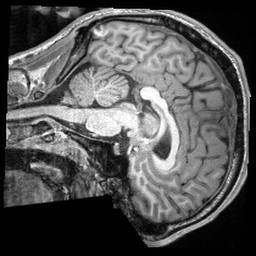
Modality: T1w
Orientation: sagittal
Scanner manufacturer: siemens
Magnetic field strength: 3 T
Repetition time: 2.3 s
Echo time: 0.00308 s